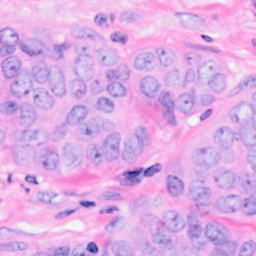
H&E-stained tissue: Breast